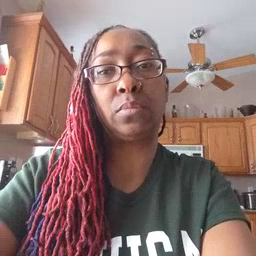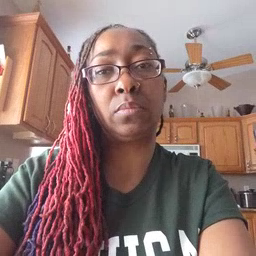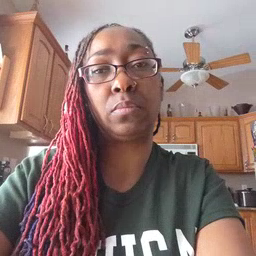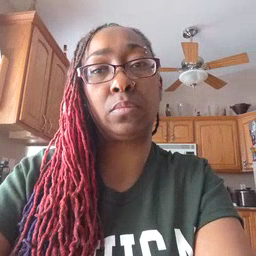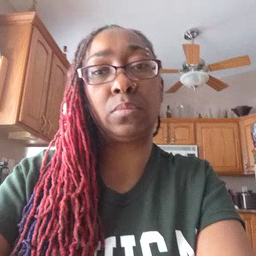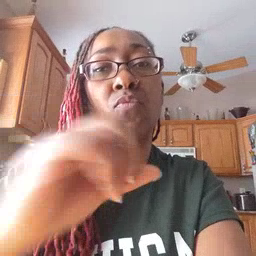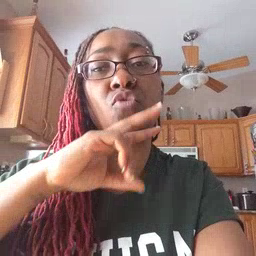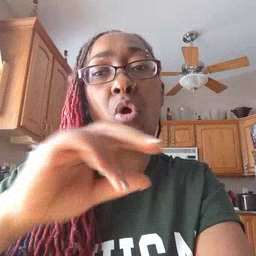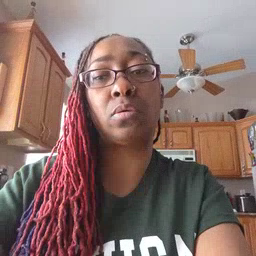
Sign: frog